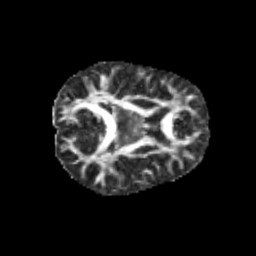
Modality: FA
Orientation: axial
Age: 9
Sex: male
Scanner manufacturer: siemens
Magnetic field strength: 3 T
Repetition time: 3.8 s
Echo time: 0.07 s